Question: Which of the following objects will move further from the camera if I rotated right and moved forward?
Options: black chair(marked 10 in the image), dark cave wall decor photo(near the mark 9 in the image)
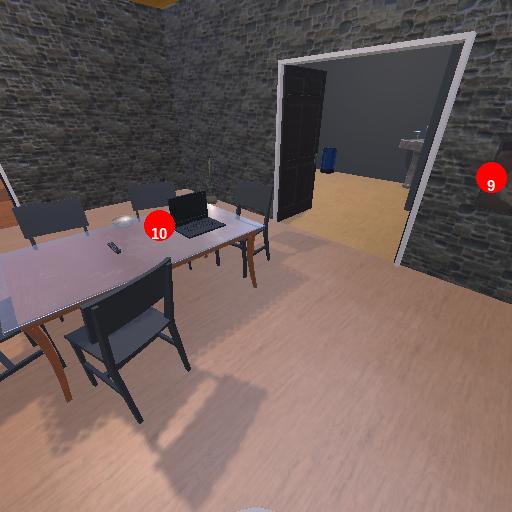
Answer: black chair(marked 10 in the image)